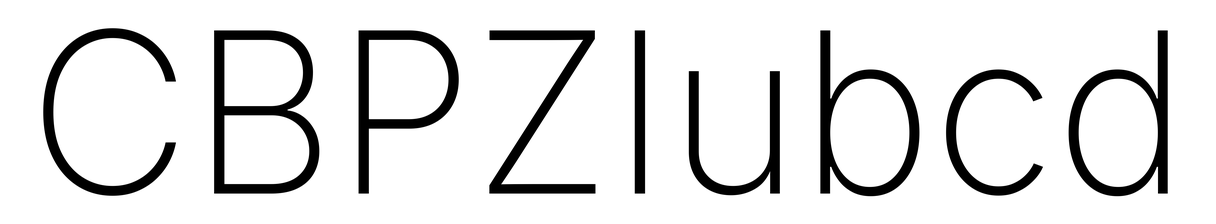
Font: Inter_ExtraLight